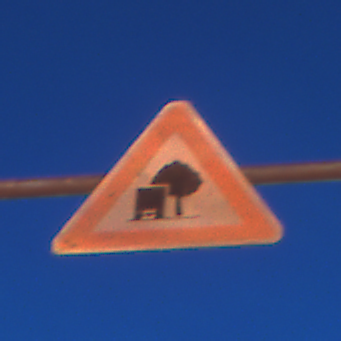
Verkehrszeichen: UnzureichendesLichtraumprofil
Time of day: Night
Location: Outdoor (Urban)
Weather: PartlyCloudy
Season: NotSpecified
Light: Artificial